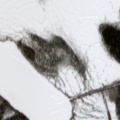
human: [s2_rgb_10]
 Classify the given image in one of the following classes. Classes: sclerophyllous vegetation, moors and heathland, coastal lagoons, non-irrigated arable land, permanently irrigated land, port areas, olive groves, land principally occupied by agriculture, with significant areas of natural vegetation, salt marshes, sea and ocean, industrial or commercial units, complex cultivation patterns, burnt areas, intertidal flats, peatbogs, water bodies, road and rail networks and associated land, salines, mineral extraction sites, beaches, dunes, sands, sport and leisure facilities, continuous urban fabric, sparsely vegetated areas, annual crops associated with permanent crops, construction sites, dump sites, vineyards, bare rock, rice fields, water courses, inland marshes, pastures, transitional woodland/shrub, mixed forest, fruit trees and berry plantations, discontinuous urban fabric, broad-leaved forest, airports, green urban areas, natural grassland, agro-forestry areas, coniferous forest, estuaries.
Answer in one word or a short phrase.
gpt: mixed forest, peatbogs, water bodies